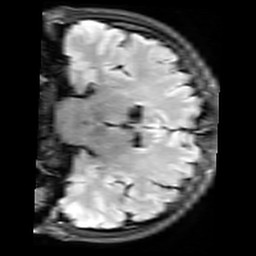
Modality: FLAIR
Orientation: coronal
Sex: male
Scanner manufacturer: siemens
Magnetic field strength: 3 T
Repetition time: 10 s
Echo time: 0.09 s